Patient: sex F, age 72
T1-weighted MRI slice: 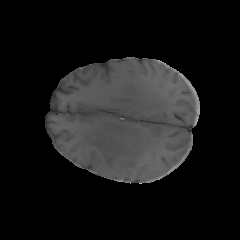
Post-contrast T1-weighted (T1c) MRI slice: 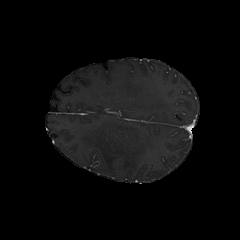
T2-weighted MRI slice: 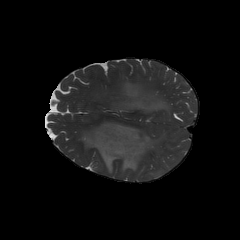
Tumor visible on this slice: yes
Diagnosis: Glioblastoma, IDH-wildtype
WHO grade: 4